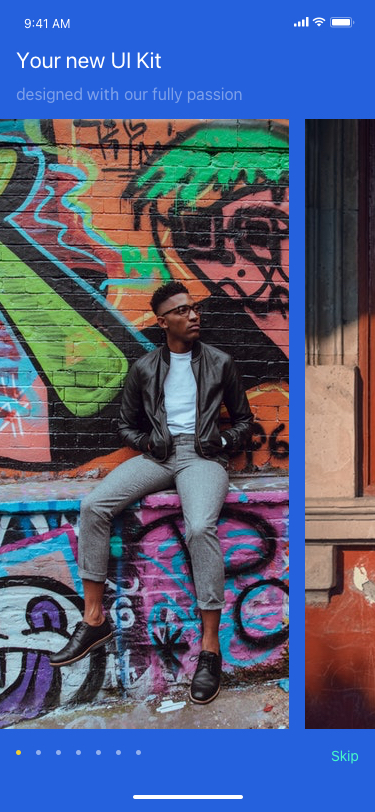
Text in this UI design:
Your new UI Kit
designed with our fully passion
Skip